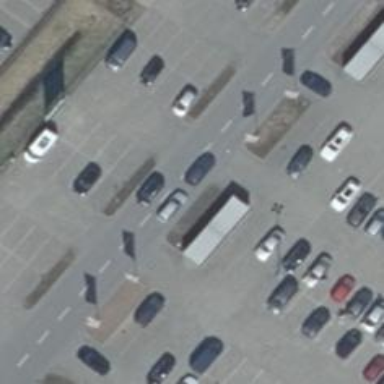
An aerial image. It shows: Road serving as parking aisle.